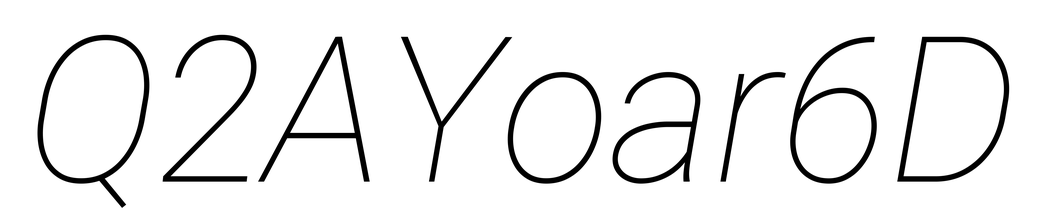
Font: Roboto-Italic_Thin_Italic